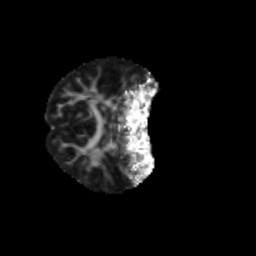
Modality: FA
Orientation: axial
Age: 13
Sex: male
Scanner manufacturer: siemens
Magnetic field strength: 3 T
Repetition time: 3.8 s
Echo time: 0.07 s